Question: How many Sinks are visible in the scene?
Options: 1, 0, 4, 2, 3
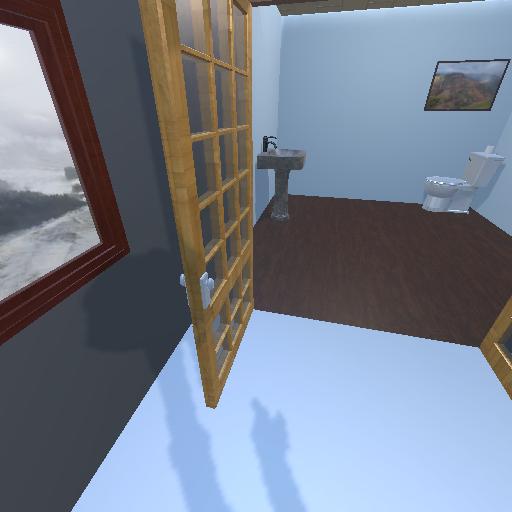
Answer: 1